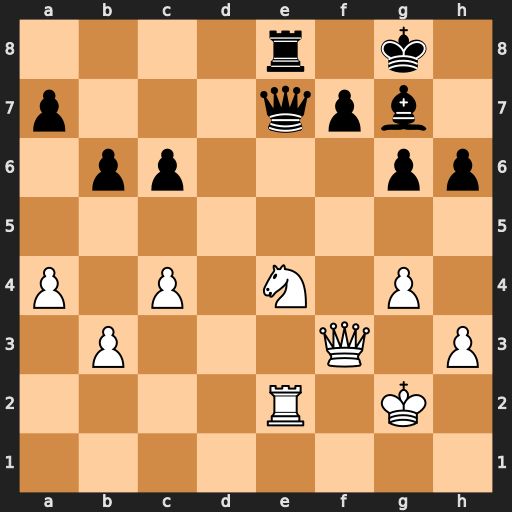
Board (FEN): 4r1k1/p3qpb1/1pp3pp/8/P1P1N1P1/1P3Q1P/4R1K1/8
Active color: w
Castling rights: -
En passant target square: -
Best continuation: Nf6+ Bxf6 Rxe7